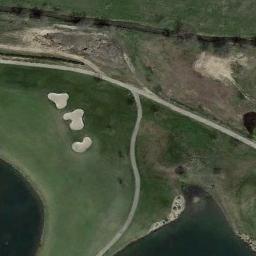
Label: golf_course